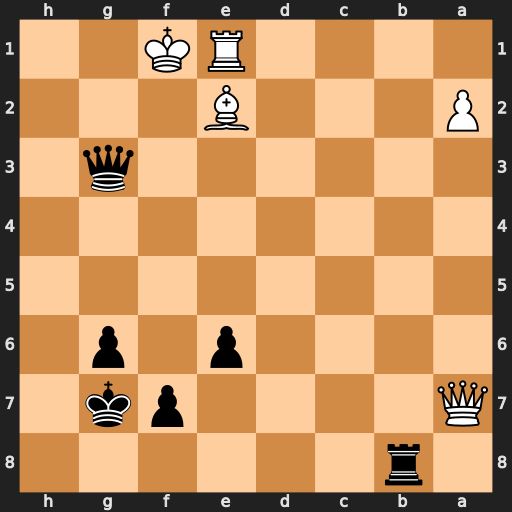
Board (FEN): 1r6/Q4pk1/4p1p1/8/8/6q1/P3B3/4RK2
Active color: b
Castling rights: -
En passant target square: -
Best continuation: Rb4 Qf2 Rf4 Qxf4 Qxf4+